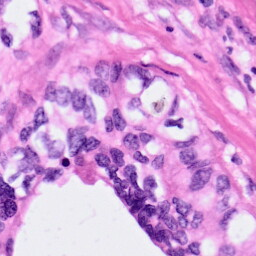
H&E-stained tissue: Pancreatic